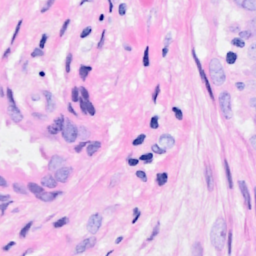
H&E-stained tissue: Breast